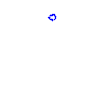
Particle: kaon